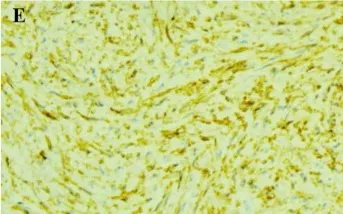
Pathological examination of the biopsy of lesion tissues of the L2 vertebral body. (E) The h-Caldesmon were expressed diffusely in the cytoplasm of tumor cells (IHC x 400).
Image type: pathology (immunostaining)